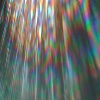
Label: sunburn